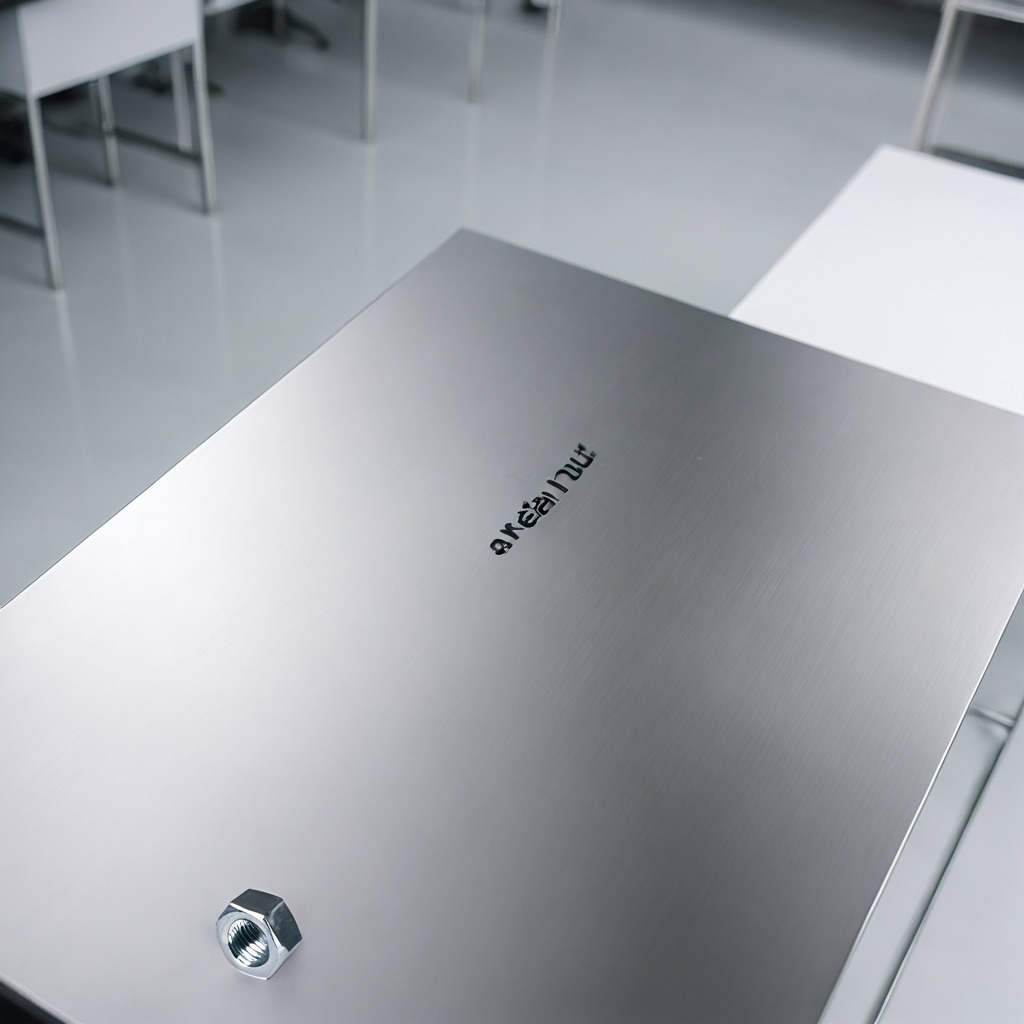
A metal nut is lying on a stainless steel table in a high-end prototyping lab.